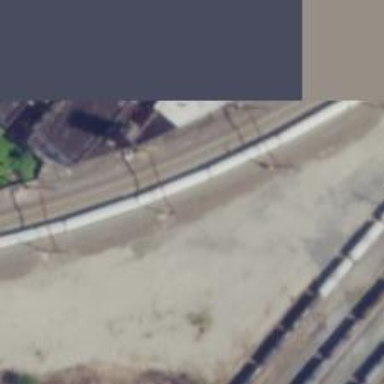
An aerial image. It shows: Railway track with contact lines for electrification.